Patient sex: F
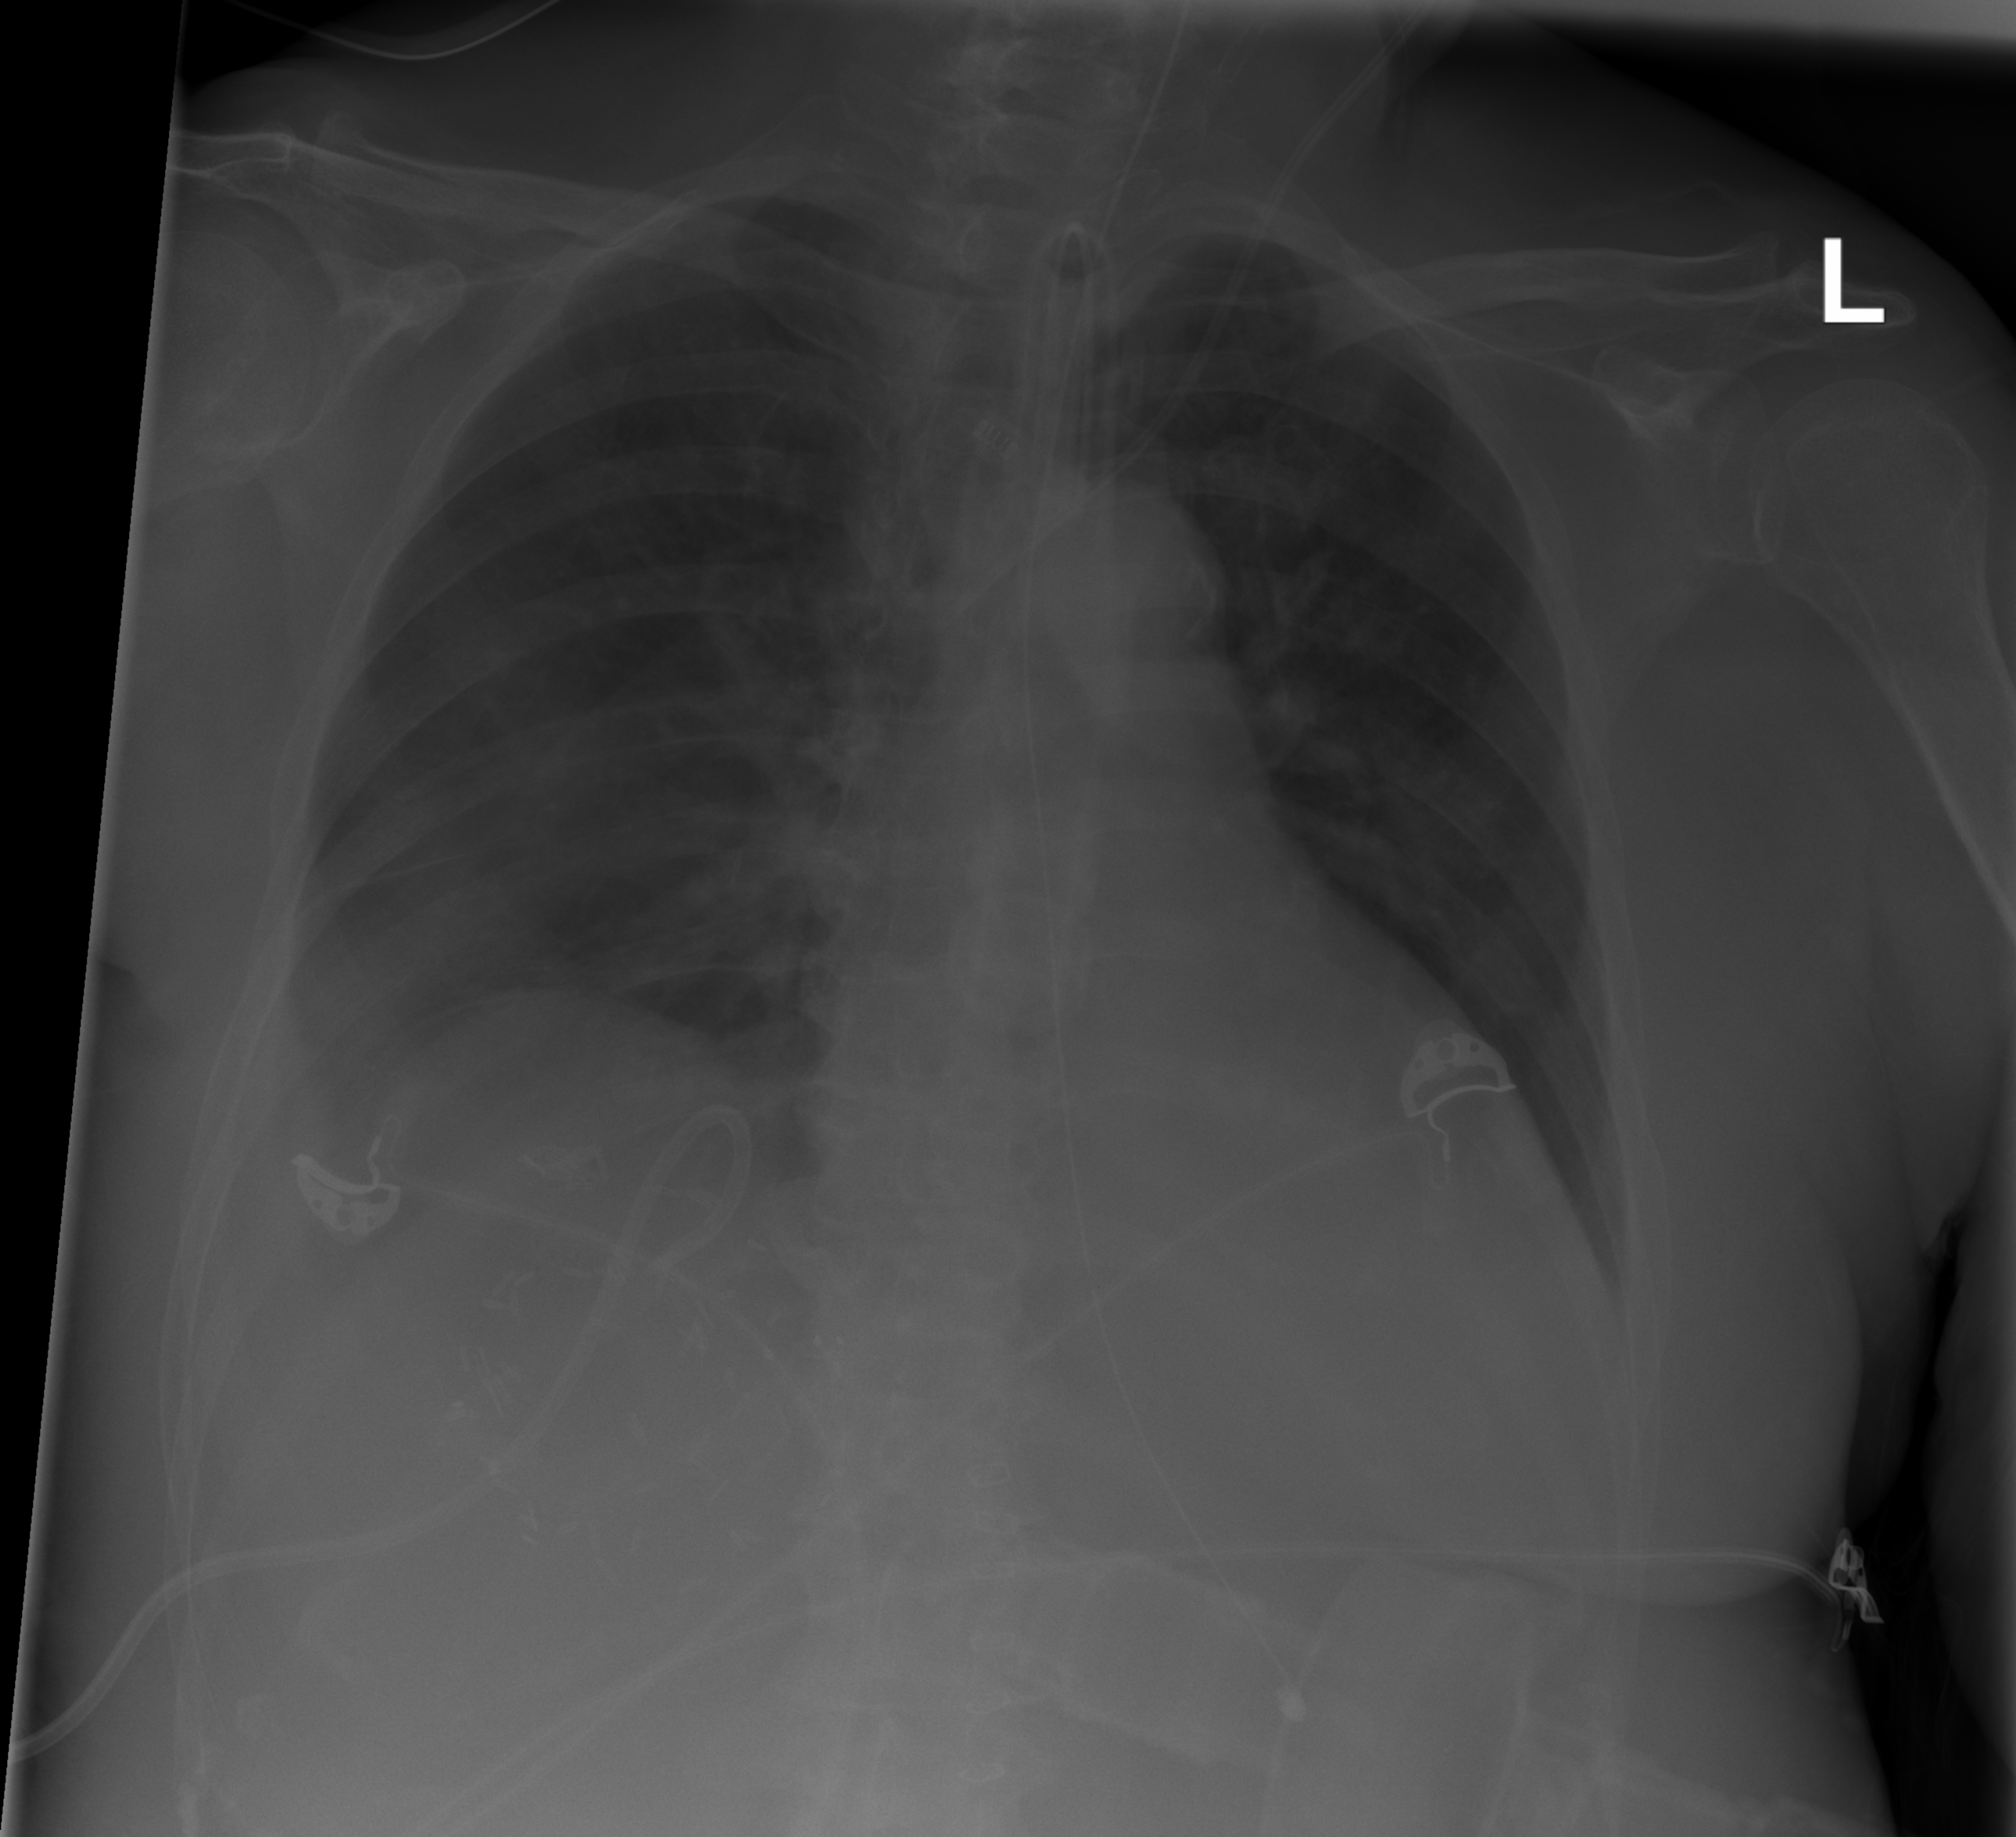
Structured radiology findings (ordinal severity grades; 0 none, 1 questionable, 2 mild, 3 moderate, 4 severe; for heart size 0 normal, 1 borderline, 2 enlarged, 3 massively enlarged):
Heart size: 0
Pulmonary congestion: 0
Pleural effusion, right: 2
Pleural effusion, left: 1
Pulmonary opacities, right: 2
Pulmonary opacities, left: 0
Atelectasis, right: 2
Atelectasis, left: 0